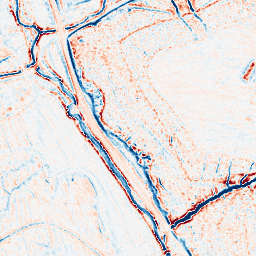
Category: edge_preserving
Decomposition family: bilateral
Decomposition parameters: d: 9
sigma_color: 100
sigma_space: 100
Upsampling method: regularized
Upsampling parameters: scale: 4
lambda_reg: 0.01
Upsampling scale: 4